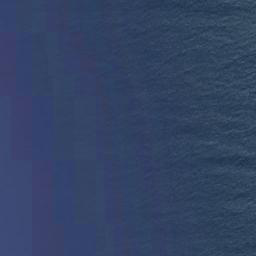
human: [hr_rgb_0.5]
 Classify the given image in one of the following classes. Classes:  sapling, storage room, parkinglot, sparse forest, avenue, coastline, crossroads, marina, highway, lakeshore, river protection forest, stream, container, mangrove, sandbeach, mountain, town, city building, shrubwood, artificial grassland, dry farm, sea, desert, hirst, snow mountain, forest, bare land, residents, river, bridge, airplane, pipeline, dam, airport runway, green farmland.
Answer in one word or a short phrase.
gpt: sea